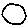
Label: moon